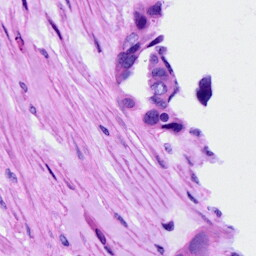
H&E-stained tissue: Ovarian